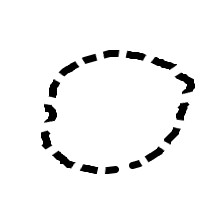
Shape: circle